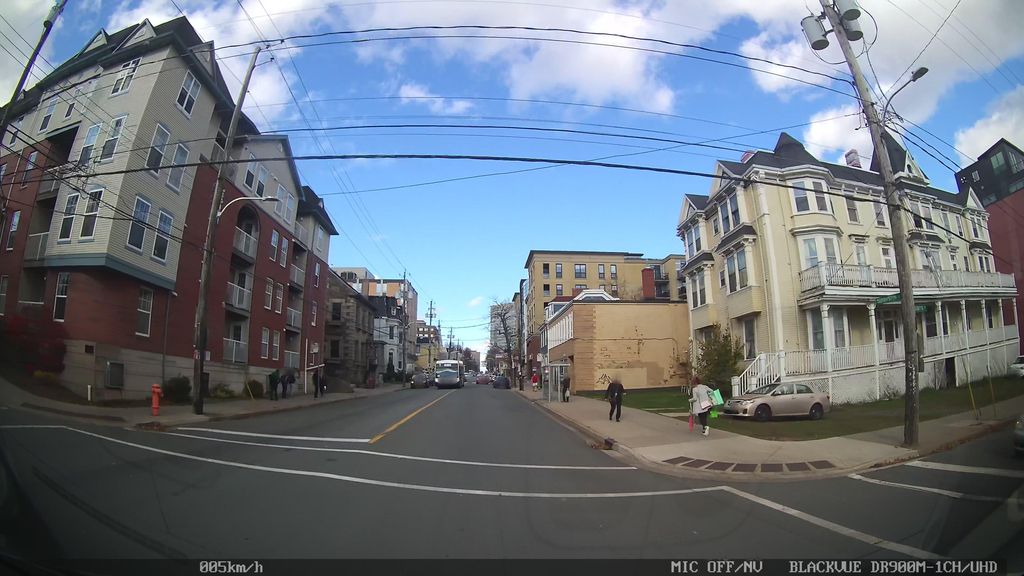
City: halifax